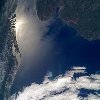
Label: water